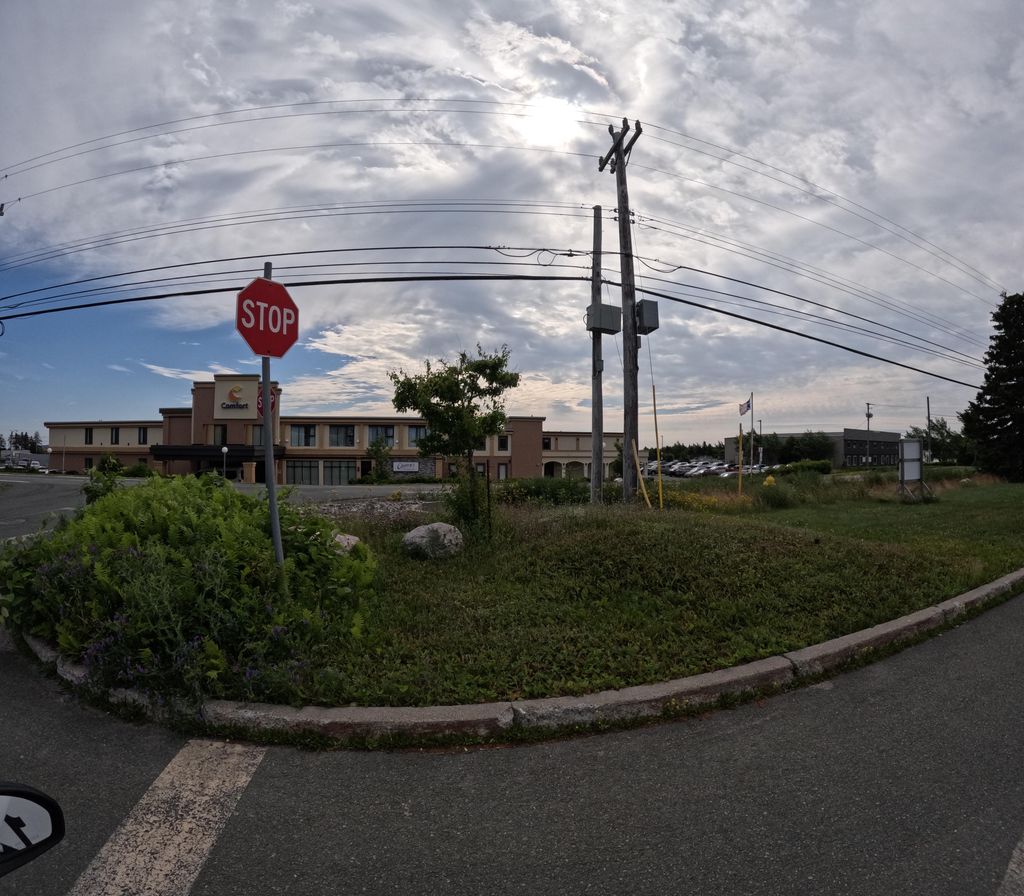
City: st_johns